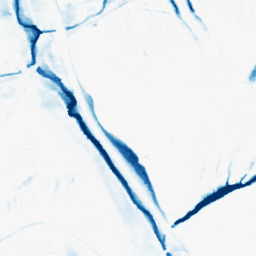
Category: morphological
Decomposition family: morphological_ellipse
Decomposition parameters: operation: closing
width: 10
height: 30
Upsampling method: linear_exact
Upsampling parameters: scale: 8
Upsampling scale: 8